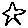
Label: star